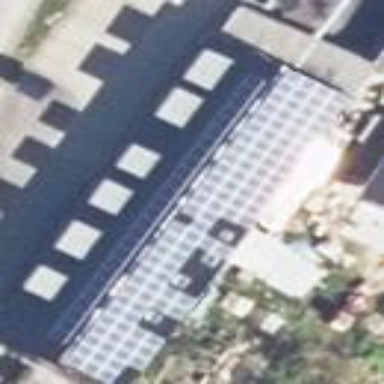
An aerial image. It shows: Restaurant building.